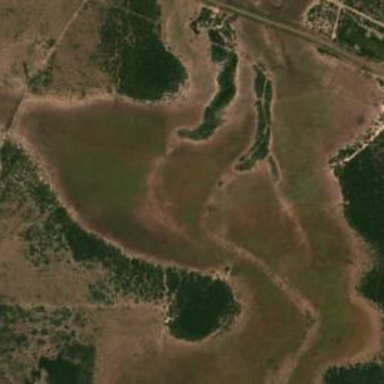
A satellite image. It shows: Beautiful wet meadow natural wetland.